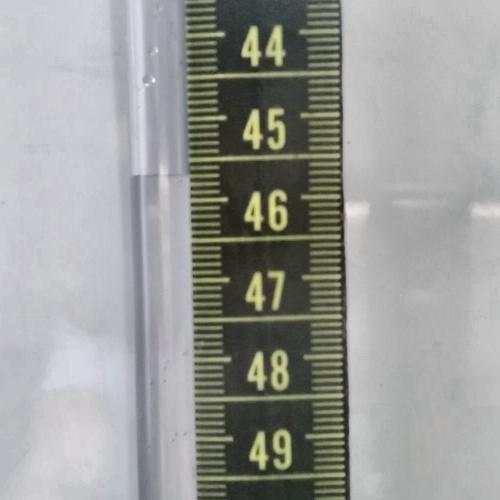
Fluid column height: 45.7 cm